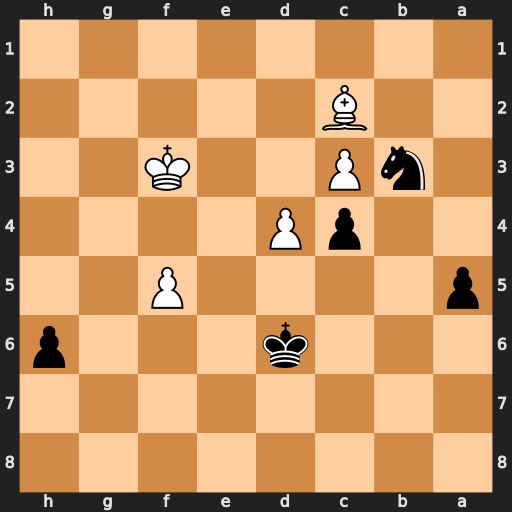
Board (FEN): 8/8/3k3p/p4P2/2pP4/1nP2K2/2B5/8
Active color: b
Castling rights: -
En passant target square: d3
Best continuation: a4 Kg4 a3 Bb1 Nxd4